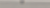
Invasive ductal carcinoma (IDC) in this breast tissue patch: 0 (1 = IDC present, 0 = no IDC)